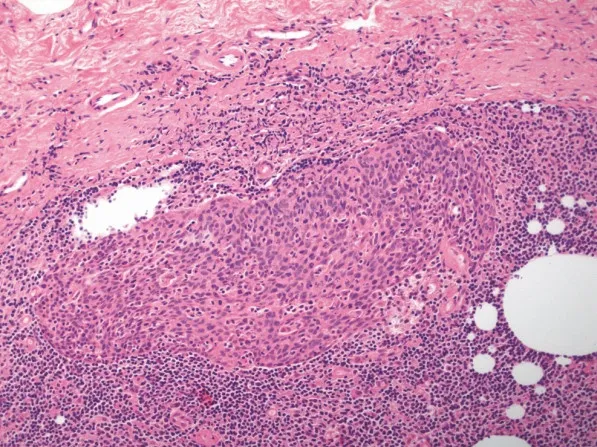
Micrometastasis of LELC in right inguinal lymph node, H&E 100x.
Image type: pathology (h&e)